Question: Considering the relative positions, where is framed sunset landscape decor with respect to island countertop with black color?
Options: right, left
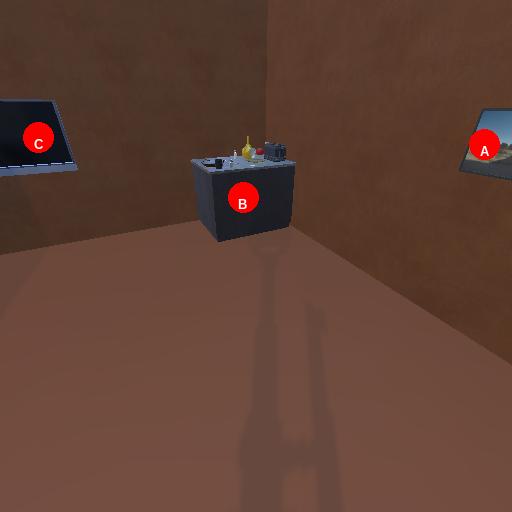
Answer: right